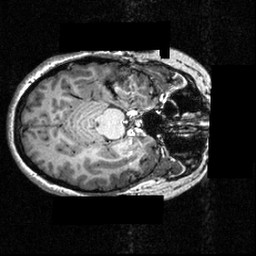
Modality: T1w
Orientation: axial
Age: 20
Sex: female
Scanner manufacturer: siemens
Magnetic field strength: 3.951 T
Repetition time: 1.5 s
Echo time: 0.00335 s